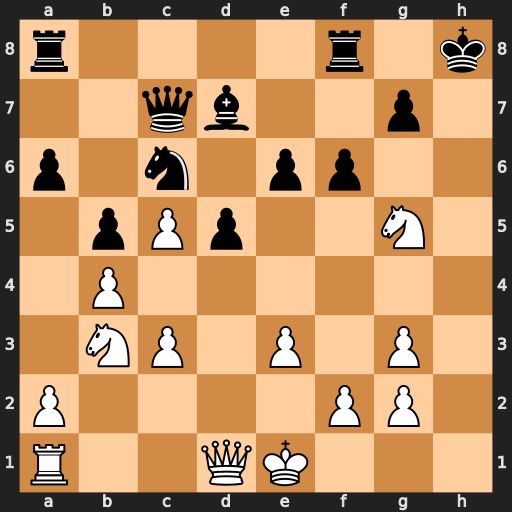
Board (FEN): r4r1k/2qb2p1/p1n1pp2/1pPp2N1/1P6/1NP1P1P1/P4PP1/R2QK3
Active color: w
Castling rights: Q
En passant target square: -
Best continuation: Qh5+ Kg8 Qh7#